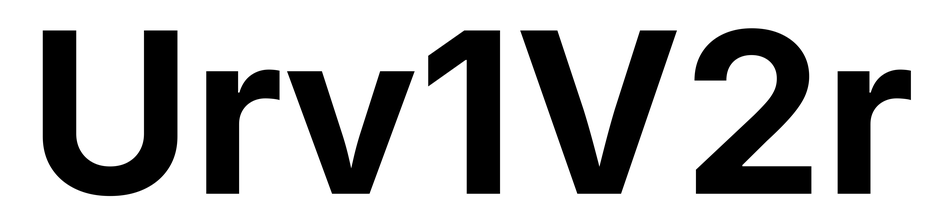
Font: Inter_Bold